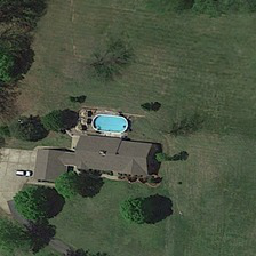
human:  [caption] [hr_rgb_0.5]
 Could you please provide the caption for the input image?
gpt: A white car stopped in front of the house.

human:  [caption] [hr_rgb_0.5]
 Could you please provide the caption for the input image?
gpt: There is a swimming pool next to the grey roof.

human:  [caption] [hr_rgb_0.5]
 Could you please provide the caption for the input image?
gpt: A white car is parked in front of the house.

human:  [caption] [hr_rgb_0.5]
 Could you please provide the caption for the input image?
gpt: There's a pool by the grey roof.

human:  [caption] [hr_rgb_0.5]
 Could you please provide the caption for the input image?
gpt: There is a swimming pool next to the grey roof.